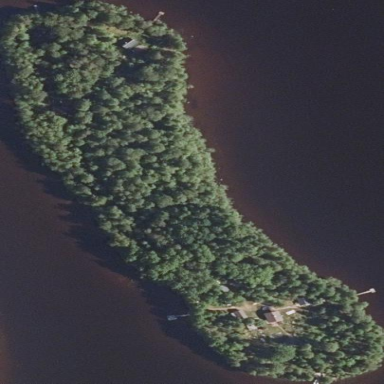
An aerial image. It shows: Islet covered with broadleaved woodland.